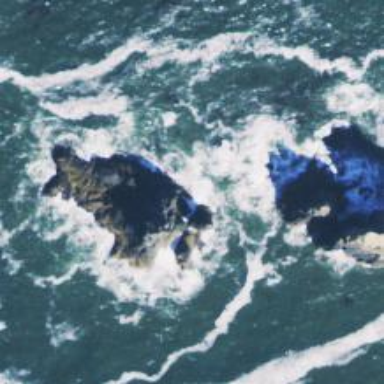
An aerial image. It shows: Islet along the natural coastline.